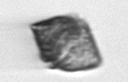
Label: Kryptoperidinium_triquetrum